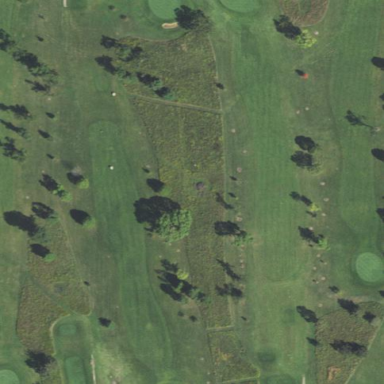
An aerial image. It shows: Rough area on grassy golf course.